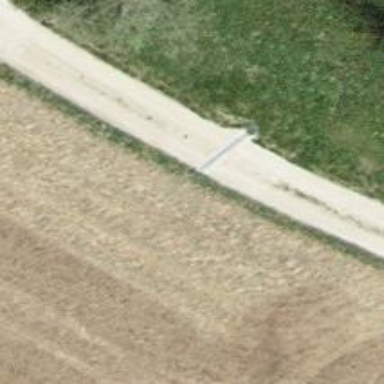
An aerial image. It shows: Track with fine gravel surface. The track type is grade 2.